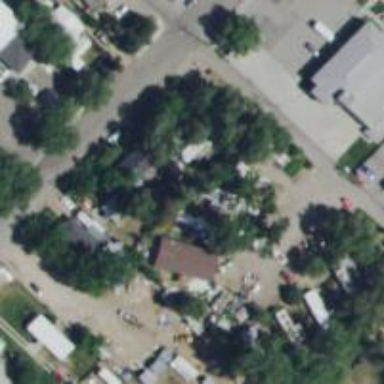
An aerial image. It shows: Residential area designated as trailer park.